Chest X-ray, PA view. Patient: 40 years old, sex F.
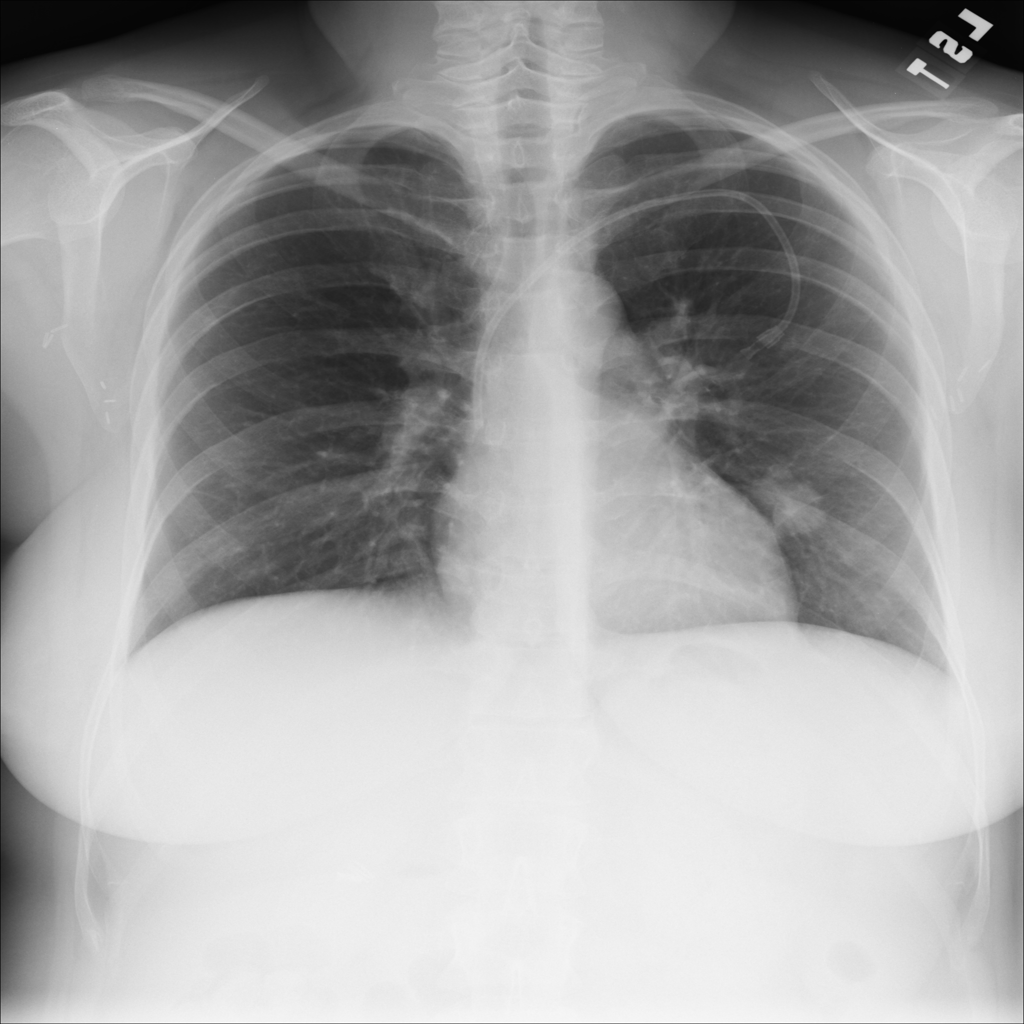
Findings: No Finding